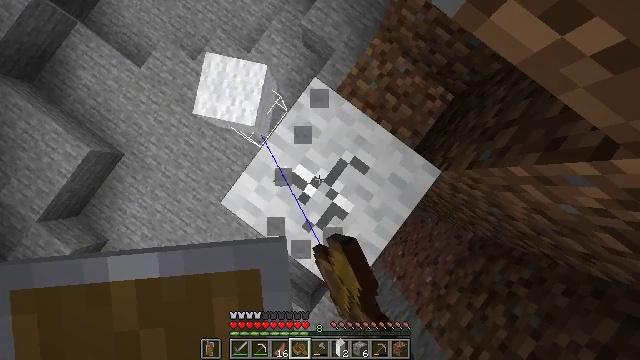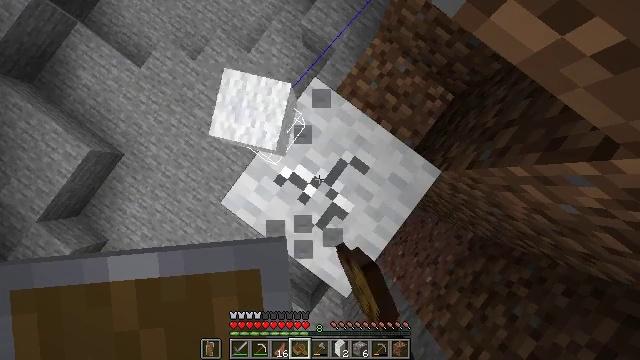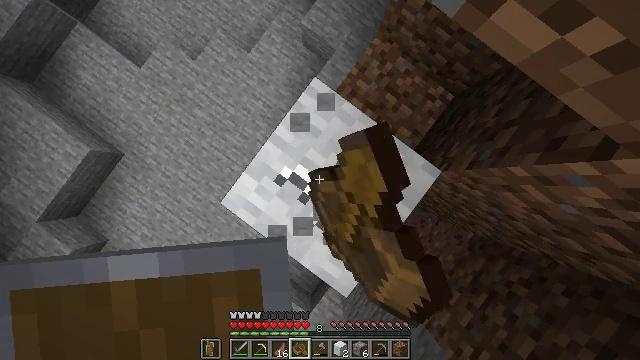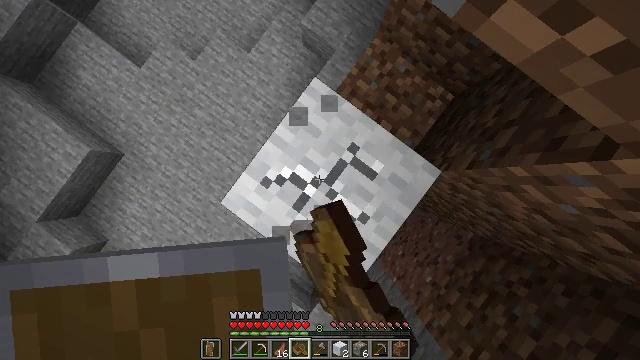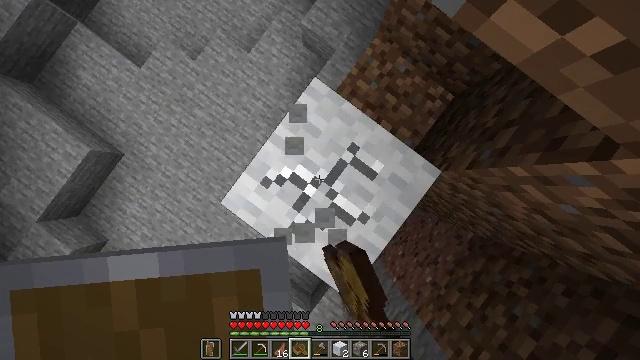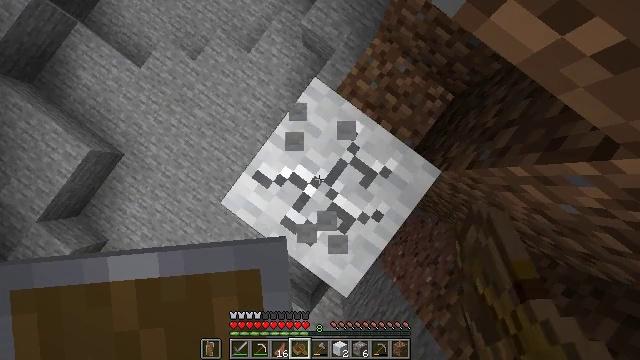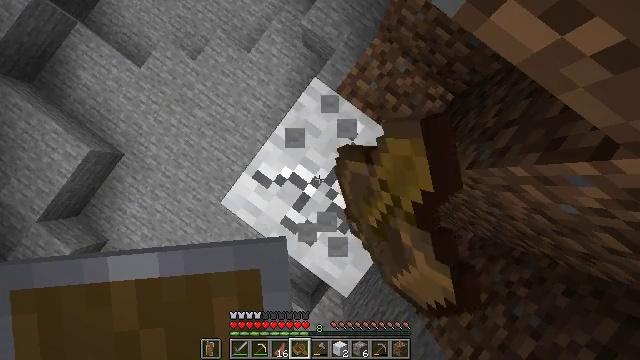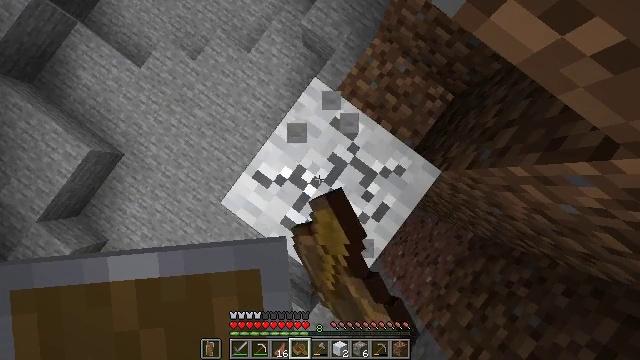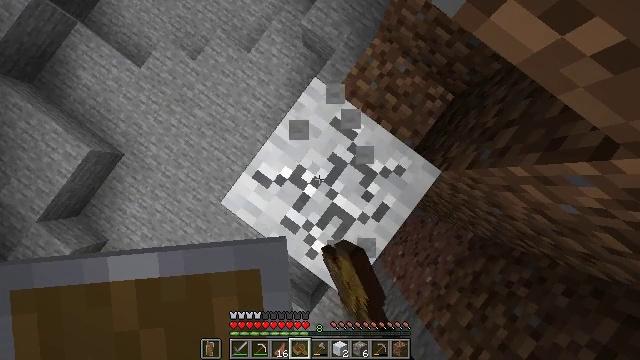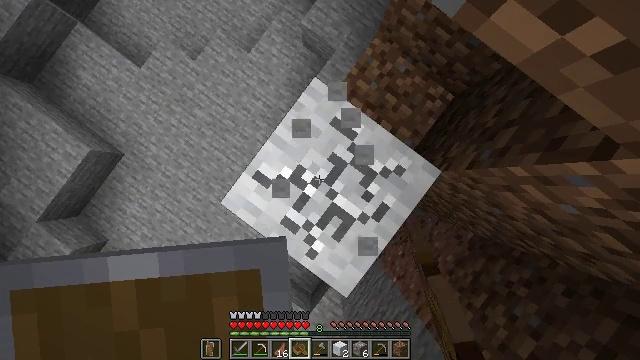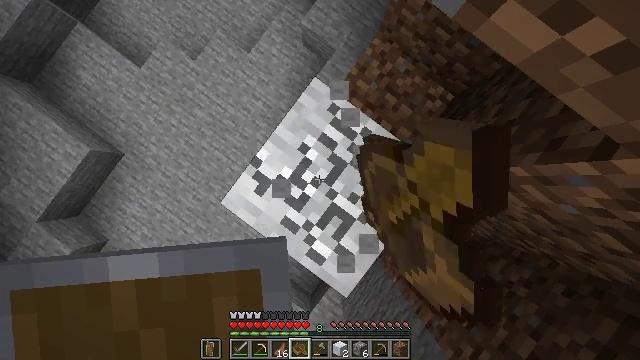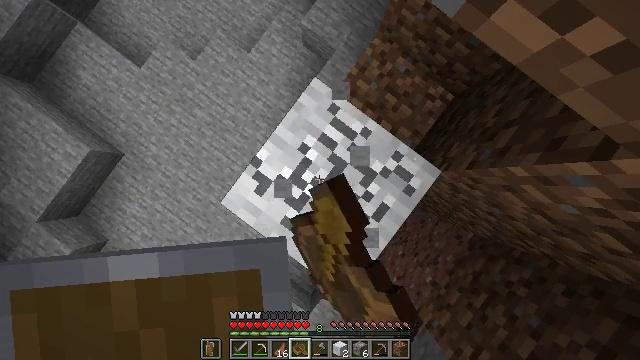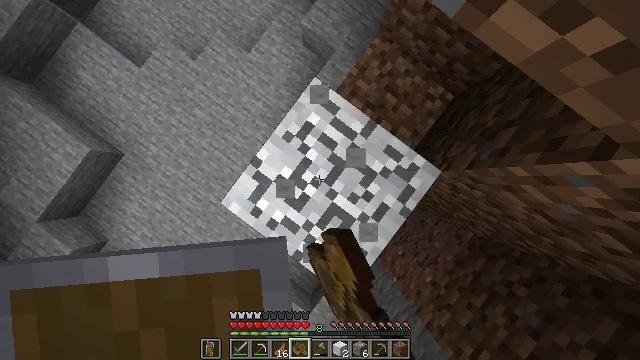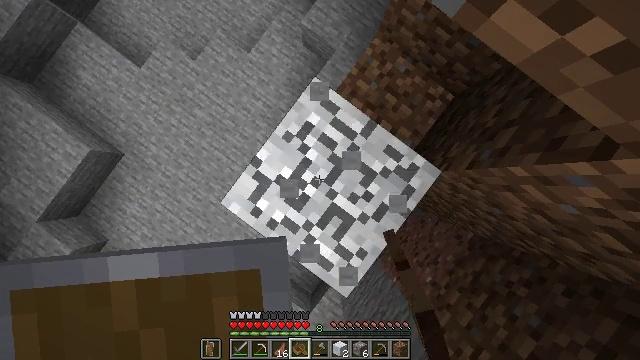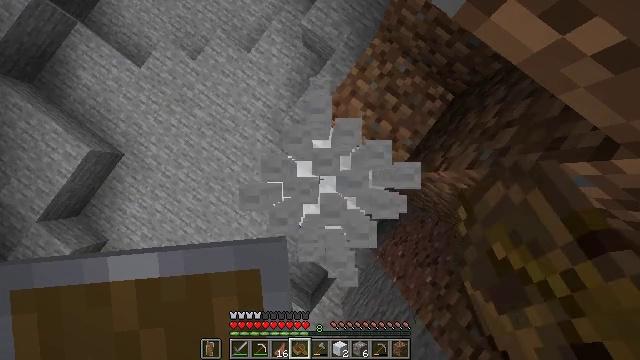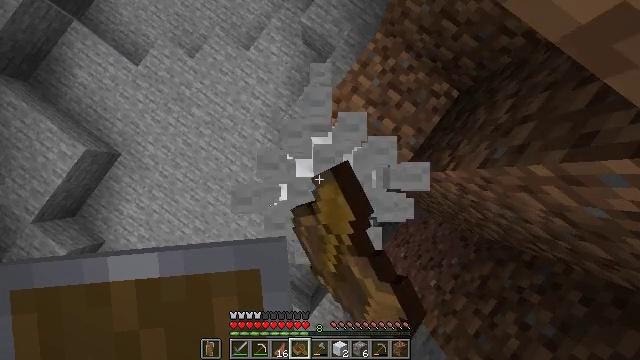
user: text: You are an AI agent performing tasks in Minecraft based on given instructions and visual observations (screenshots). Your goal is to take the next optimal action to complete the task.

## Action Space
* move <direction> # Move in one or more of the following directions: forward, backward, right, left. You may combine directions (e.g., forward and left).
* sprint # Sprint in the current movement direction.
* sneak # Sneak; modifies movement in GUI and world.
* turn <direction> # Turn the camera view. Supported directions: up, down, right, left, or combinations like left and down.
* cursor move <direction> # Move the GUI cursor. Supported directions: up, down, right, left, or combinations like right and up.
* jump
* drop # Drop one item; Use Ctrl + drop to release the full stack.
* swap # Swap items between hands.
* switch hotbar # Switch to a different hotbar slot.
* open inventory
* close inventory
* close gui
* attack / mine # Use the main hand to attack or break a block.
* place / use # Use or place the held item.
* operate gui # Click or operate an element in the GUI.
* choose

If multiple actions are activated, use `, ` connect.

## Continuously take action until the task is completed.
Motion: motion action
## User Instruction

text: Break the white wool for crafting.
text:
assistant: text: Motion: attack / mine
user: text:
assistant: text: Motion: attack / mine
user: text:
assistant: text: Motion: attack / mine
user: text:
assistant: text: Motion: attack / mine
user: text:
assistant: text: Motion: attack / mine
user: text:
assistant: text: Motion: attack / mine
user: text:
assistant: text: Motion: attack / mine
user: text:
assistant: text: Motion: attack / mine
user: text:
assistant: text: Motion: attack / mine
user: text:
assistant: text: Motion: attack / mine
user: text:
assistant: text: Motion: attack / mine
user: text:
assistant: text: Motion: attack / mine
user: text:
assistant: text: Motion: attack / mine
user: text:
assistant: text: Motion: attack / mine
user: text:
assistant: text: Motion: attack / mine
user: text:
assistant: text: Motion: attack / mine
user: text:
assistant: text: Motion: attack / mine
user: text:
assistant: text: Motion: attack / mine
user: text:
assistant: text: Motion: attack / mine
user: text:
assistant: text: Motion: attack / mine
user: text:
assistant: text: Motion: attack / mine
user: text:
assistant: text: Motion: attack / mine
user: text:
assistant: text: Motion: attack / mine
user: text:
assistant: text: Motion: attack / mine
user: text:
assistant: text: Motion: attack / mine
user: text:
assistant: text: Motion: attack / mine
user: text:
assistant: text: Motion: attack / mine
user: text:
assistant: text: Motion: attack / mine
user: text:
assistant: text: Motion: attack / mine
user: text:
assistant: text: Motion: attack / mine